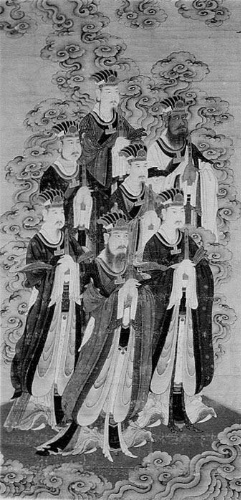
Artist: Unidentified artist
Object type: Hanging scroll
Classification: Paintings
Medium: Hanging scroll; color on silk
Culture: China
Period: Ming (1368–1644) or Qing dynasty (1644–1911)
Dimensions: 77 3/4 x 39 1/4 in. (197.5 x 99.7 cm)
Department: Asian Art
Credit line: Gift of Mr. and Mrs. Paul Friedman, 1958
Accession year: 1958
Repository: Metropolitan Museum of Art, New York, NY
Tags: Kings|Men